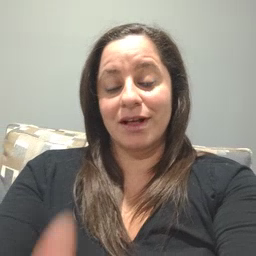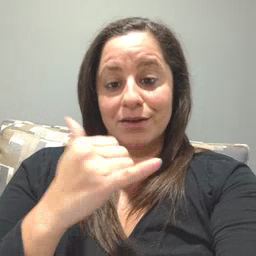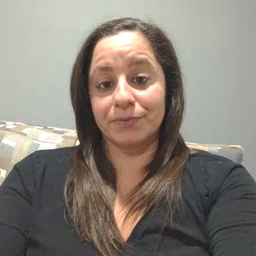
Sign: yellow